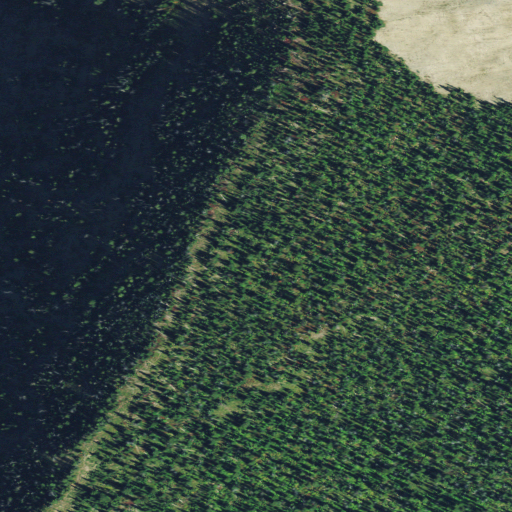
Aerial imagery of ridge(s) in Montana named Patrol Ridge containing evergreen forest, mixed forest, barren land, and shrub